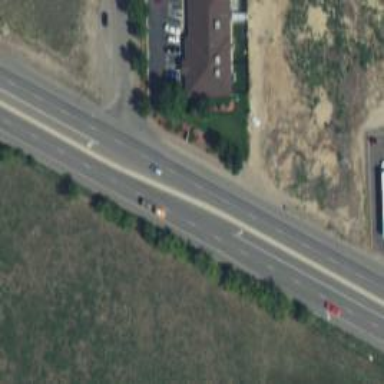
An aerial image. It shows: Trunk highway with asphalt surface and grade1 tracktype.